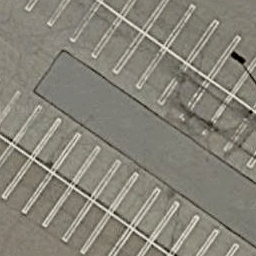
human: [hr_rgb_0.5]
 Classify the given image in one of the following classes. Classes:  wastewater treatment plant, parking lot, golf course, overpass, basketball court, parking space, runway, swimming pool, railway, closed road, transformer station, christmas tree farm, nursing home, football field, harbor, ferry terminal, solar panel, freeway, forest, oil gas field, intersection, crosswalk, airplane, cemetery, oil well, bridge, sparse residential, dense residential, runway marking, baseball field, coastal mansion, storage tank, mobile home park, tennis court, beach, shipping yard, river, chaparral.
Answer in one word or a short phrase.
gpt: parking space